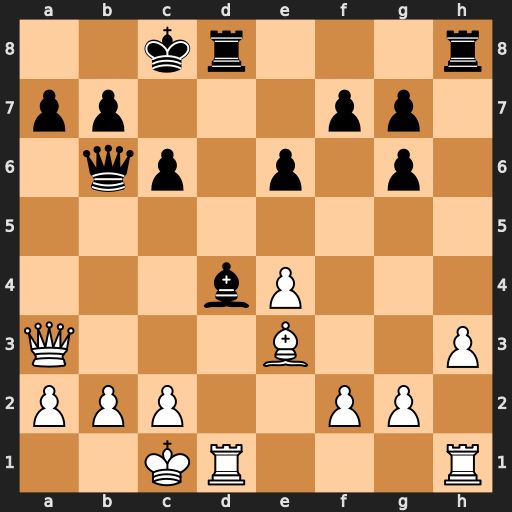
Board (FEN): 2kr3r/pp3pp1/1qp1p1p1/8/3bP3/Q3B2P/PPP2PP1/2KR3R
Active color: w
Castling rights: -
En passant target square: -
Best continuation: Rxd4 Rxd4 c3 Rdd8 Bxb6